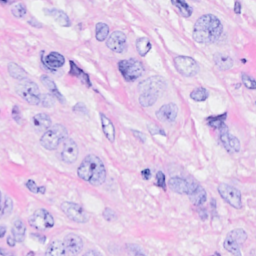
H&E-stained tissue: Breast